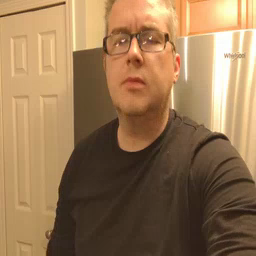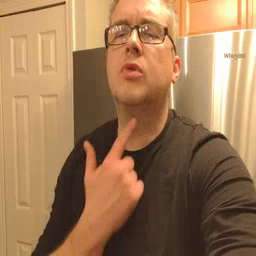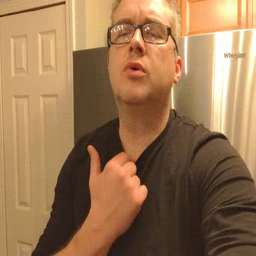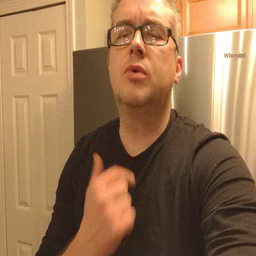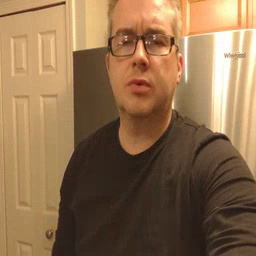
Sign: thirsty